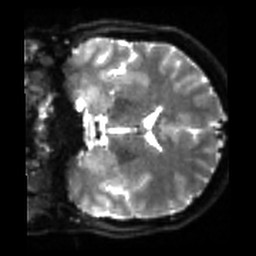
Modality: sbref
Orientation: coronal
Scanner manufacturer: siemens
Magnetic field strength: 3 T
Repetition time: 4 s
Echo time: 0.0594 s